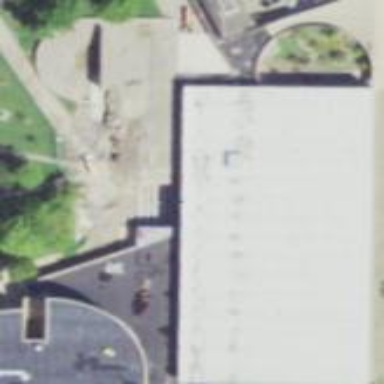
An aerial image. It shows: Library building.